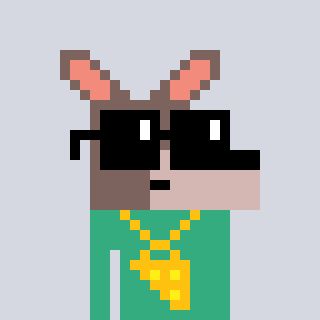
a pixel art character with square black sunglasses, a kangaroo-shaped head and a teal-colored body on a cool background